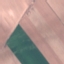
Land use / land cover class: AnnualCrop